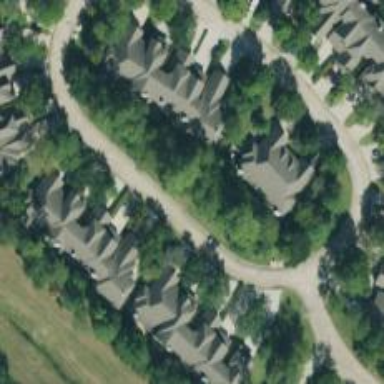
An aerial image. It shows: Residential neighbourhood.